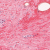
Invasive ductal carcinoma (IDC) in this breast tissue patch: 0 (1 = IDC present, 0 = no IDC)